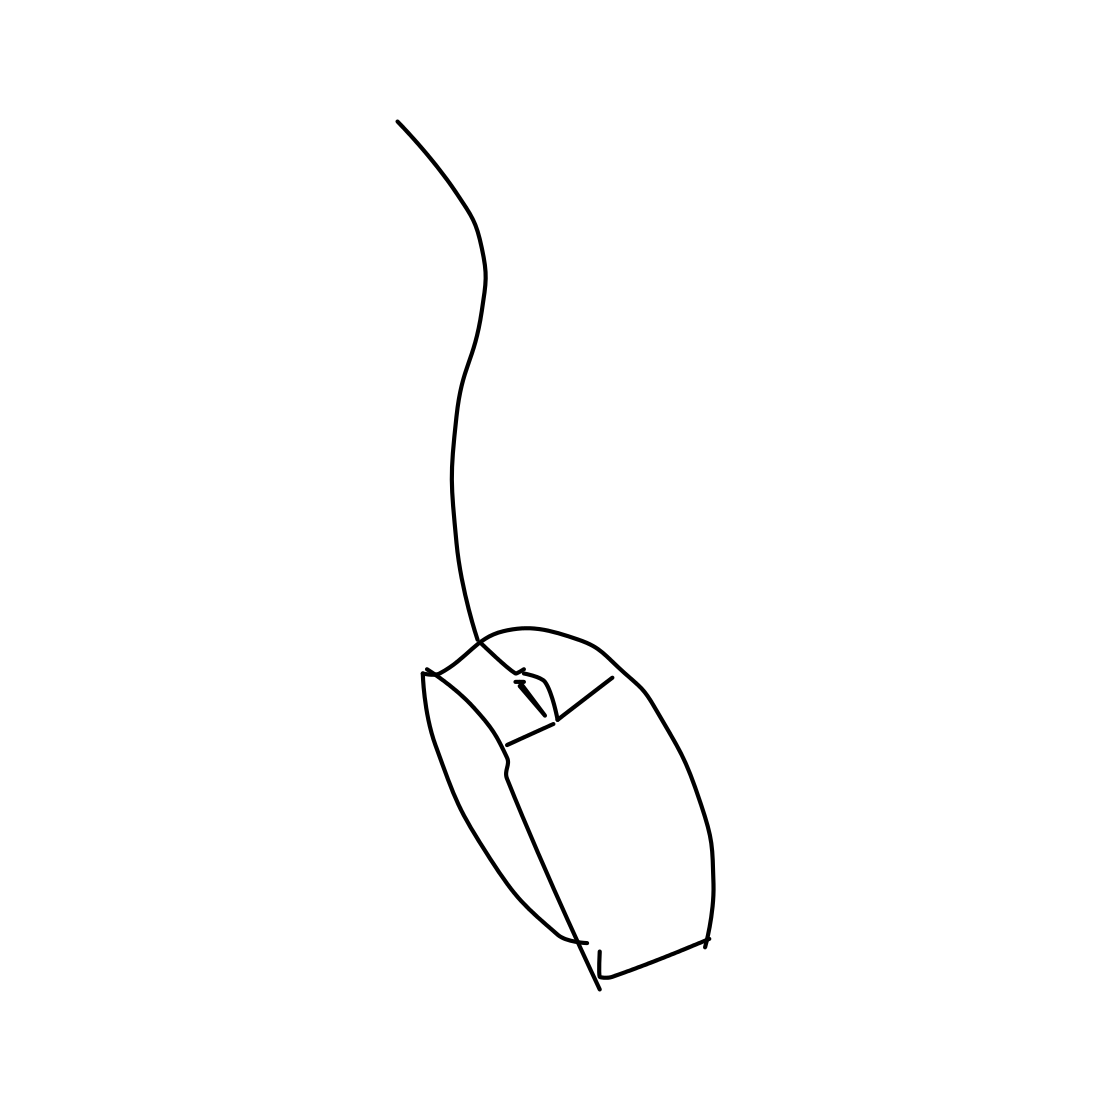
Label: computer-mouse